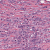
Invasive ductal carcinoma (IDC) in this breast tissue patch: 1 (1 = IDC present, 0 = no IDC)